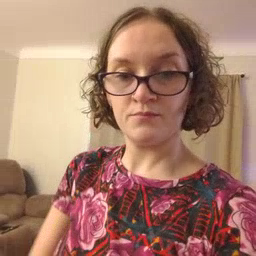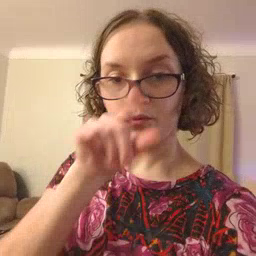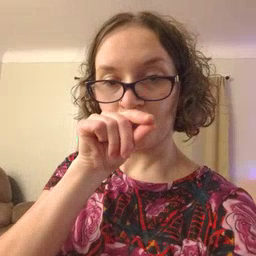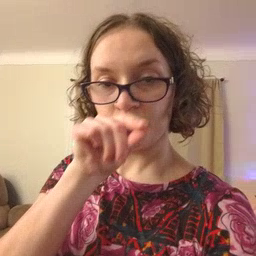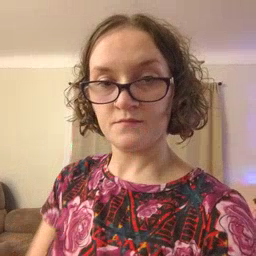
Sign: bird